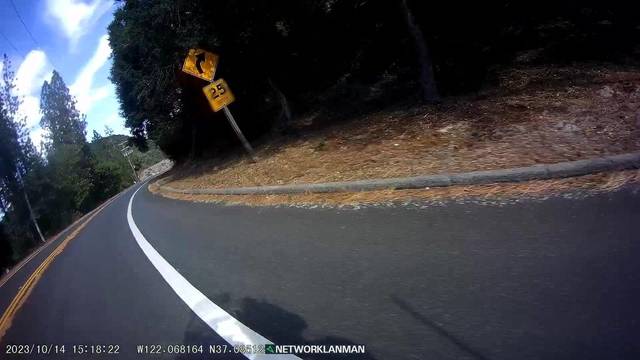
Region: United States
Coordinates: 37.085, -122.068